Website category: sports
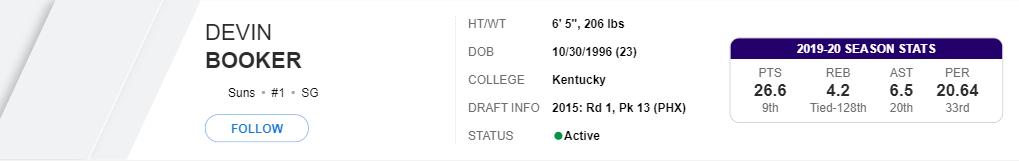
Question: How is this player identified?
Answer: Devin Booker

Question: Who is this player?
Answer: Devin Booker

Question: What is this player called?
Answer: Devin Booker

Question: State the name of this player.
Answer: Devin Booker

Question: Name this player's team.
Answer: Suns

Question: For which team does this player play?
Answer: Suns

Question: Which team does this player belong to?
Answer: Suns

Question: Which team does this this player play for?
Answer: Suns

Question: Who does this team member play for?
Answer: Suns

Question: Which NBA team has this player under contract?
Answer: Suns

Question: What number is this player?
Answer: #1

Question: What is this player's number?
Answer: #1

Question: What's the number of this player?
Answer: #1

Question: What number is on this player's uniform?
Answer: #1

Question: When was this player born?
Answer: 10/30/1996

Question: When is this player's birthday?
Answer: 10/30/1996

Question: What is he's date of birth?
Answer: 10/30/1996

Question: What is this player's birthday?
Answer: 10/30/1996

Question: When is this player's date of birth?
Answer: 10/30/1996

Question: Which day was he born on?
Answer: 10/30/1996

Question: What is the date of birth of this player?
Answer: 10/30/1996

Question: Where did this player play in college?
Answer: Kentucky

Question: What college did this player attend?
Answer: Kentucky

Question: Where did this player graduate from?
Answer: Kentucky

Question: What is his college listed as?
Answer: Kentucky

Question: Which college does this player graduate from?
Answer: Kentucky

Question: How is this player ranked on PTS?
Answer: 26.6

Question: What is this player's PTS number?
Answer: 26.6

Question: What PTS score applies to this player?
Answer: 26.6

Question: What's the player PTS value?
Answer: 26.6

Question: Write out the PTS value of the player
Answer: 26.6

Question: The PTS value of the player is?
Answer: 26.6

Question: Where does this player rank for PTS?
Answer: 9th

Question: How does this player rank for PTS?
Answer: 9th

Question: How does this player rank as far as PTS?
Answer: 9th

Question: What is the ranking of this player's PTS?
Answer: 9th

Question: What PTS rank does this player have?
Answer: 9th

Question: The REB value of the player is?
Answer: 4.2

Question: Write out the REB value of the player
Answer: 4.2

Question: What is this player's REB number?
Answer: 4.2

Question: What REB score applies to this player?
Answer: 4.2

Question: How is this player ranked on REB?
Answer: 4.2

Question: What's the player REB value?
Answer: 4.2

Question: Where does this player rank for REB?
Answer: Tied-128th

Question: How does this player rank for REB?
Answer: Tied-128th

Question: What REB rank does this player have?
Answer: Tied-128th

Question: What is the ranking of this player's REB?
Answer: Tied-128th

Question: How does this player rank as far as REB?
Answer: Tied-128th

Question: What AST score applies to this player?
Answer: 6.5

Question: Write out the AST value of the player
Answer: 6.5

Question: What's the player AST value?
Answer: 6.5

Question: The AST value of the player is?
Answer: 6.5

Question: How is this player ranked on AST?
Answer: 6.5

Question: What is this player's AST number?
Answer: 6.5

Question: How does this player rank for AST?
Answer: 20th

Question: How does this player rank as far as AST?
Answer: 20th

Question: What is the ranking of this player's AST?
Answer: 20th

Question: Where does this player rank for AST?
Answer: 20th

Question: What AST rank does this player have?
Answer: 20th

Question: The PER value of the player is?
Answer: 20.64

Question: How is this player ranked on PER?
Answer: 20.64

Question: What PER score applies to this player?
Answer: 20.64

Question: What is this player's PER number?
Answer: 20.64

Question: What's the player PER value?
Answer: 20.64